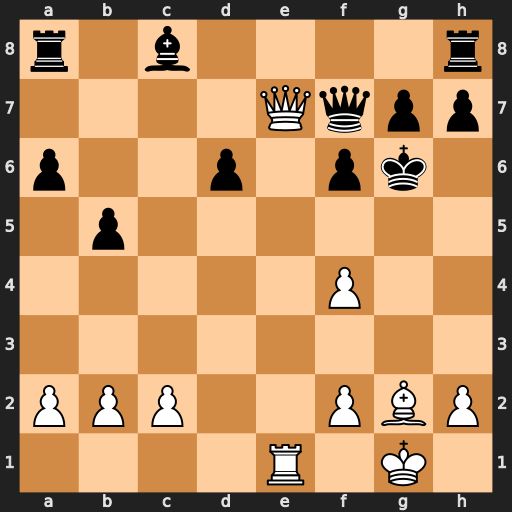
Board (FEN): r1b4r/4Qqpp/p2p1pk1/1p6/5P2/8/PPP2PBP/4R1K1
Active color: w
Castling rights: -
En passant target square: -
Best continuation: Be4+ Bf5 Bxf5+